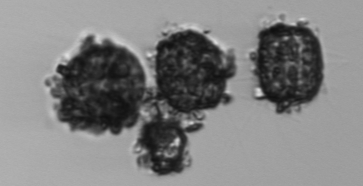
Label: Thalassiosira_TAG_external_detritus